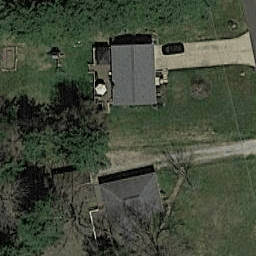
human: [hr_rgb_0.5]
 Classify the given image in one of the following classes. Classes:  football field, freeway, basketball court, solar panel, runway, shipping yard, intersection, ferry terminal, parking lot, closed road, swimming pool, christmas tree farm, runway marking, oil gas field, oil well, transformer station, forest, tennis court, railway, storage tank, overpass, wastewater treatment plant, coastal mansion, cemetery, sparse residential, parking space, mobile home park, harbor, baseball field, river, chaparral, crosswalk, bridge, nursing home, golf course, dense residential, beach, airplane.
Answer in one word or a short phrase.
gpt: sparse residential